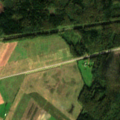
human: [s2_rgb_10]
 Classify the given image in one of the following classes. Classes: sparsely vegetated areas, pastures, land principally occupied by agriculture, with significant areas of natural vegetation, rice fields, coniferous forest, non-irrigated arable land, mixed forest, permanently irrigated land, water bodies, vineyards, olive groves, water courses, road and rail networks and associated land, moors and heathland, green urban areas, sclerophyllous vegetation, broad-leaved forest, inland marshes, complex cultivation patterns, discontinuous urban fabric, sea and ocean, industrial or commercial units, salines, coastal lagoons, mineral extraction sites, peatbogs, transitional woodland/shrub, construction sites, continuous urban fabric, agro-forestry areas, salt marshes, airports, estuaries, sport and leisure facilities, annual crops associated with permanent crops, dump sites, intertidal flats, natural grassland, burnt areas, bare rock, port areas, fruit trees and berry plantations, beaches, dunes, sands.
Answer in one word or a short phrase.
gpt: non-irrigated arable land, broad-leaved forest, coniferous forest, mixed forest